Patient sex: F
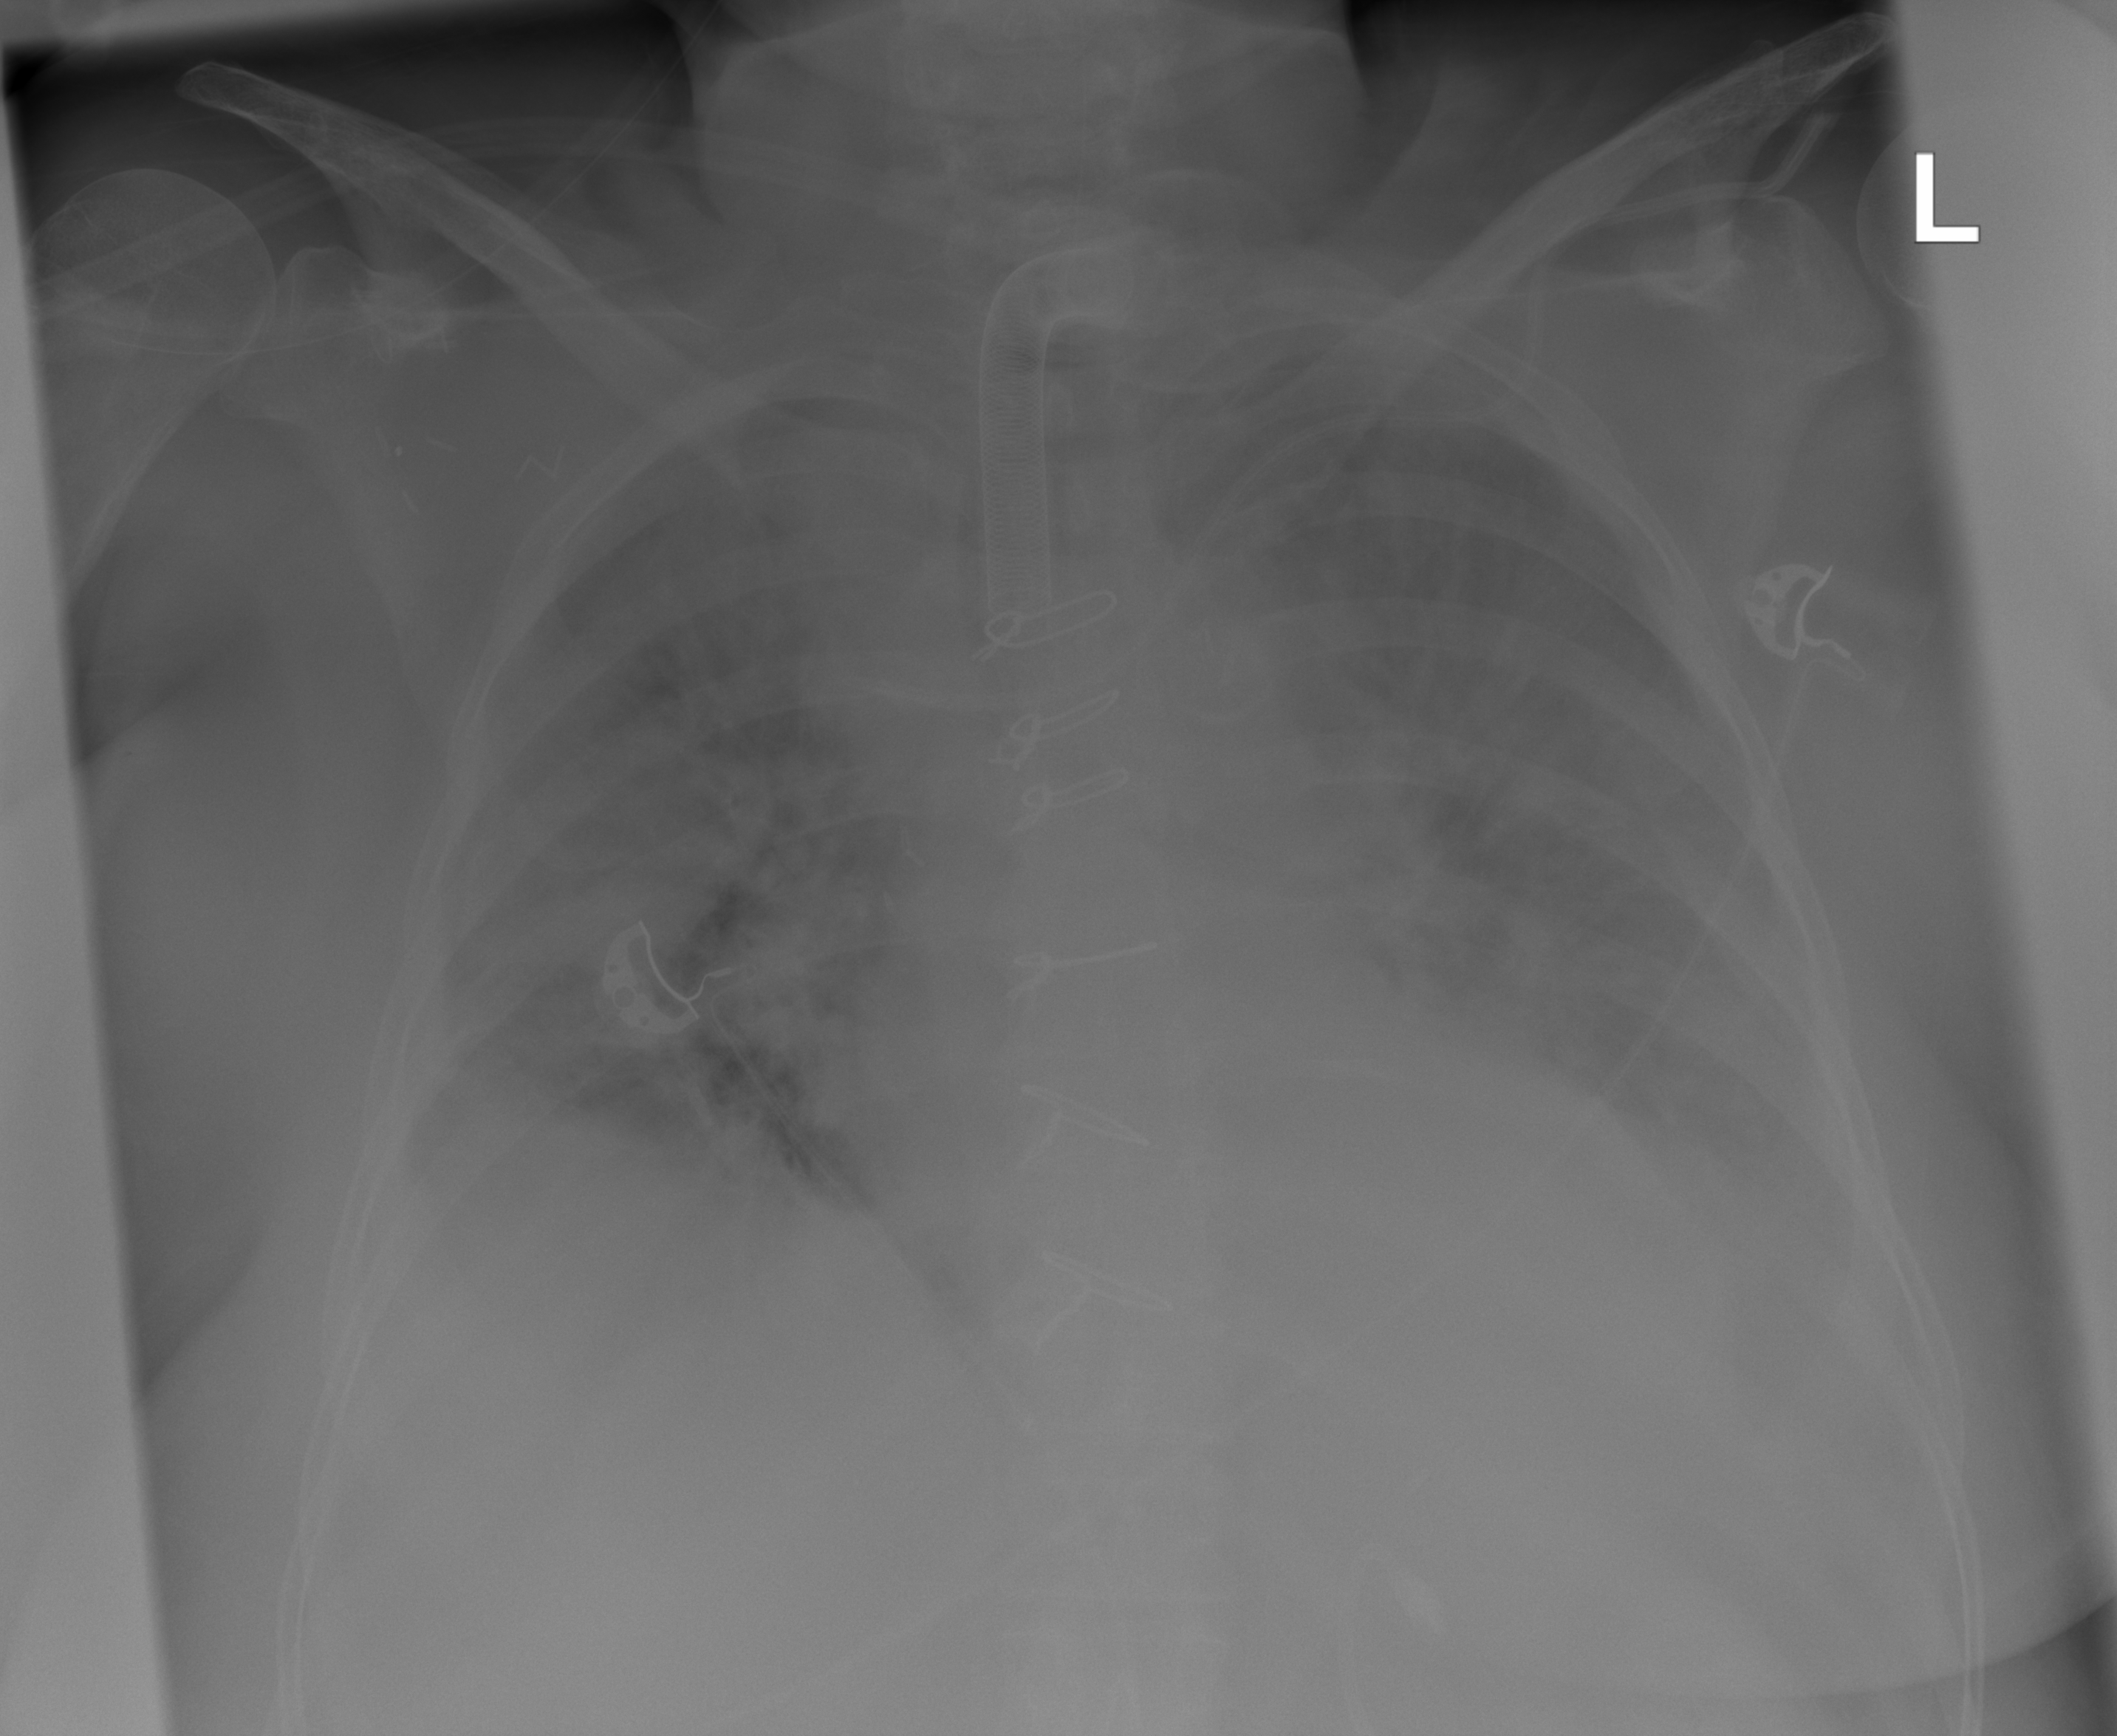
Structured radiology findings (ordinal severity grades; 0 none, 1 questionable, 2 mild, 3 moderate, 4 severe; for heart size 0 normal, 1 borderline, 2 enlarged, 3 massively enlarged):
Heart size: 1
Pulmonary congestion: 3
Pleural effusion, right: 3
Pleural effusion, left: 3
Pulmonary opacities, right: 3
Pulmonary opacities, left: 3
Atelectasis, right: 3
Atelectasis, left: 2